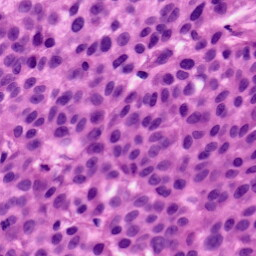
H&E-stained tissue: Skin